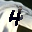
Label: 4